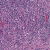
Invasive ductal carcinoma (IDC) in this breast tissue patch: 1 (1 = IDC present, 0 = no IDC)